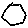
Label: hexagon